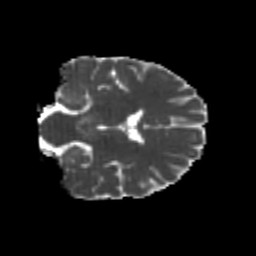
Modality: MD
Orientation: coronal
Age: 20
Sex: female
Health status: healthy
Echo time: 0.074 s